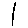
Label: line